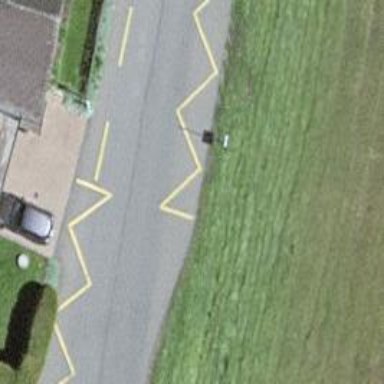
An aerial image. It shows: Bus stop with designated public transport stop position.